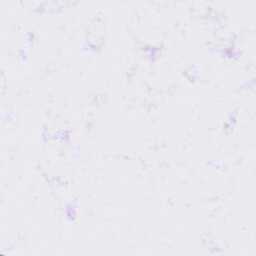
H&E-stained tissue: Lung